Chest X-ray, AP view. Patient: 27 years old, sex M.
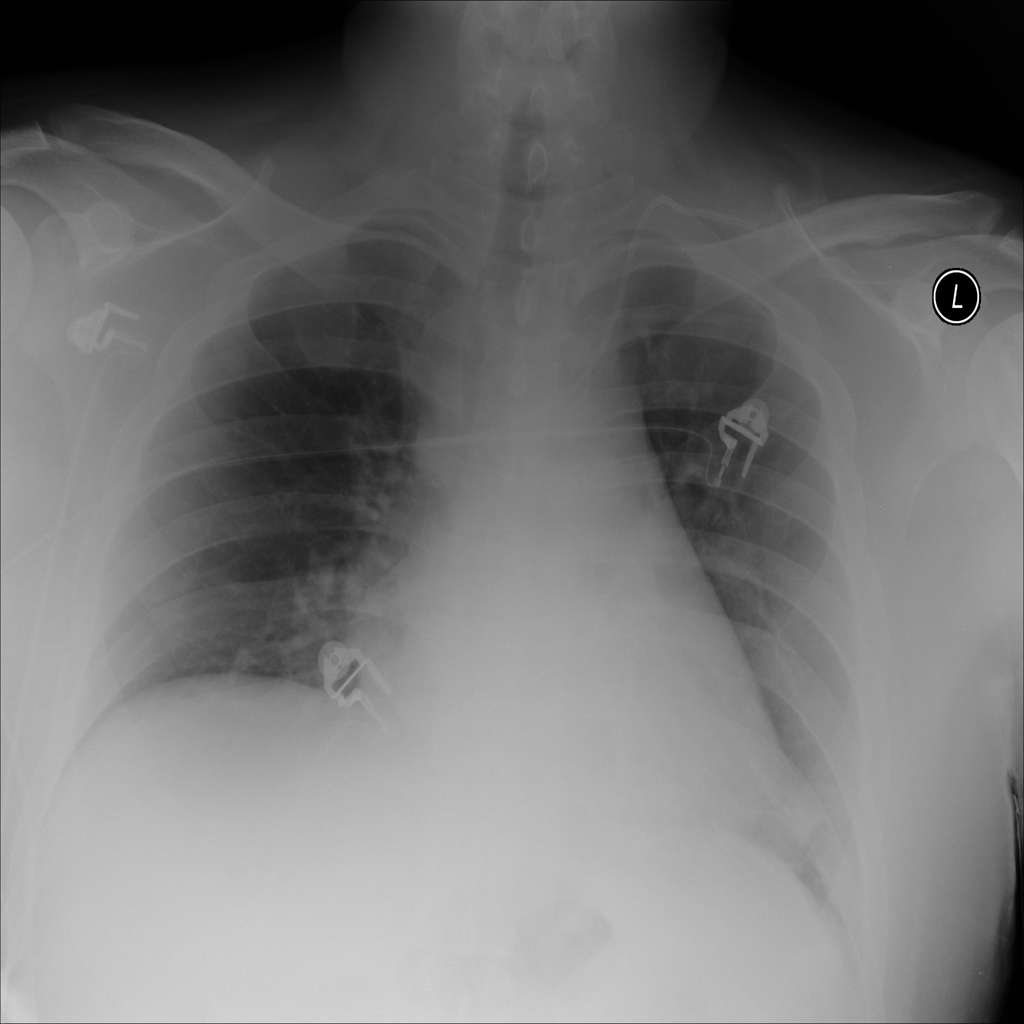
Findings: No Finding